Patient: sex F, age 71
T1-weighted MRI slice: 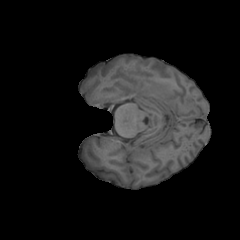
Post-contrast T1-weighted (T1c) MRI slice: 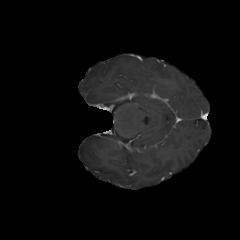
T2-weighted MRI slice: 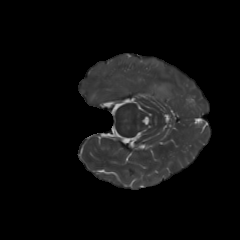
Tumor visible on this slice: yes
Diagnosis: Glioblastoma, IDH-wildtype
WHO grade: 4